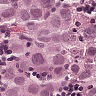
Metastatic tissue present: yes